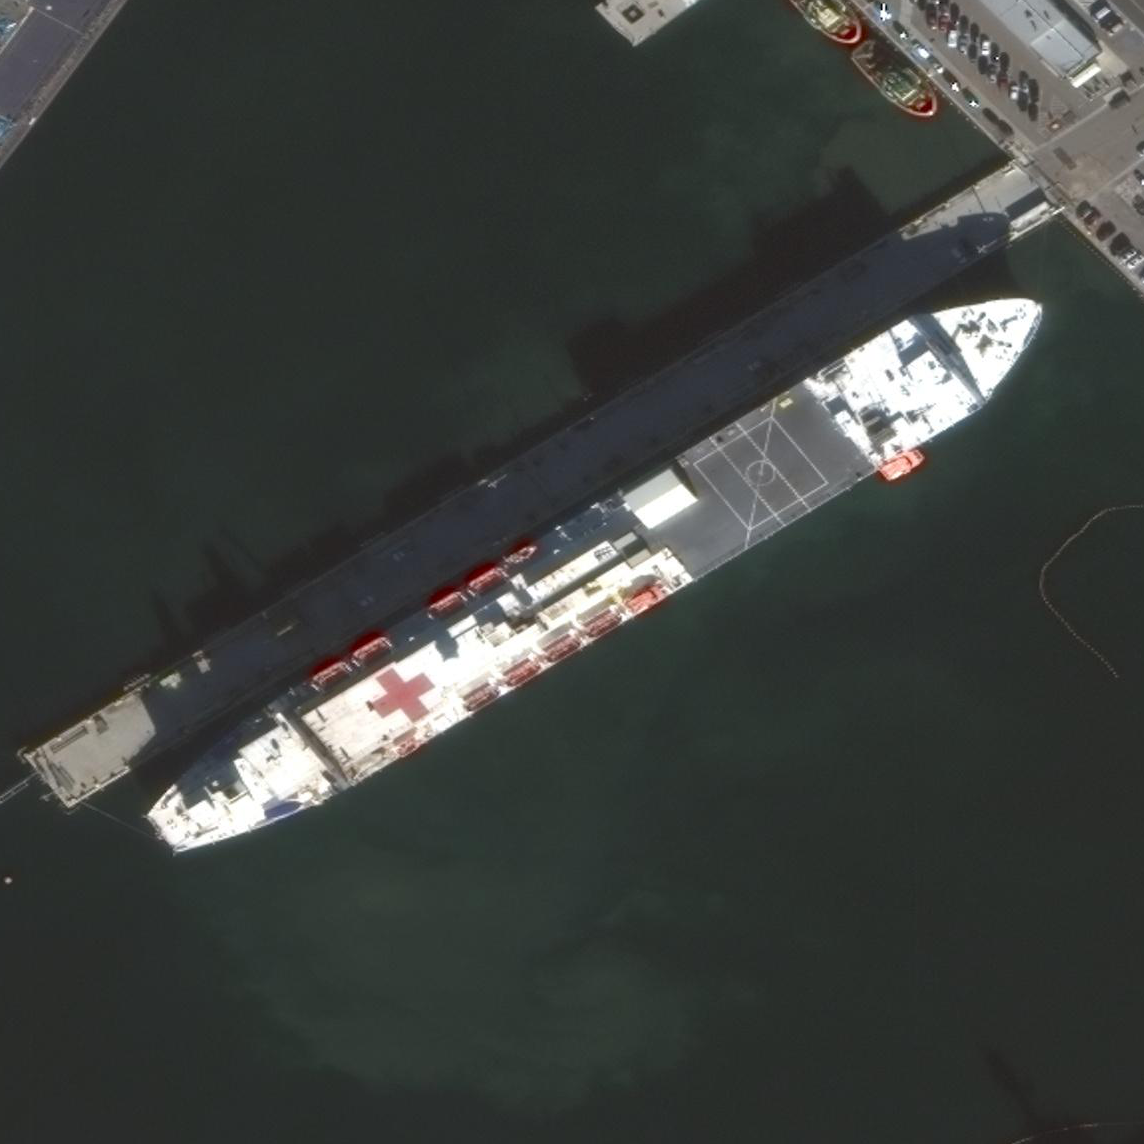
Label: Medical_ship